Question: I have a div element inside and above all other content in the body of a HTML page. It has the ID 'background'.
'''
<body>
<div id="background"></div>
<!-- The rest of the page is below #background -->
</body>
'''
The reason the background has its own div and is not simply part of the body is because I have applied a few animations to the background upon load and I don't want these to be reflected on the other elements inside the body.
The CSS for the background div looks like this:
'''
#background {
position: absolute;
width: 100%;
height: 100%;
-webkit-background-size: cover;
-moz-background-size: cover;
-o-background-size: cover;
background-size: cover;
background: url(backgrounds/moon.png) no-repeat center center fixed;
filter: blur(7px) brightness(0.75);
-webkit-filter: blur(7px) brightness(0.75);
-moz-filter: blur(7px) brightness(0.75);
-ms-filter: blur(7px) brightness(0.75);
-o-filter: blur(7px) brightness(0.75);
}
'''
To save confusion I have removed the animation CSS as that is not the cause of the problem.
The result of the above HTML and CSS looks like this:

Around the edge of the image you will see that where they are blurred the white background starts coming through giving it an inner-glow effect. I am trying to remove this to essentially leave the image blurred but maintain sharp edges.
I would highly appreciate anyone helping me around this as it's been holding me back for quite some time. I am also aware there are a few other questions similar to this one, however I hope to have made the problem clearer and I am also using a different method of applying the background (absolute div).
JSFiddle: <URL>
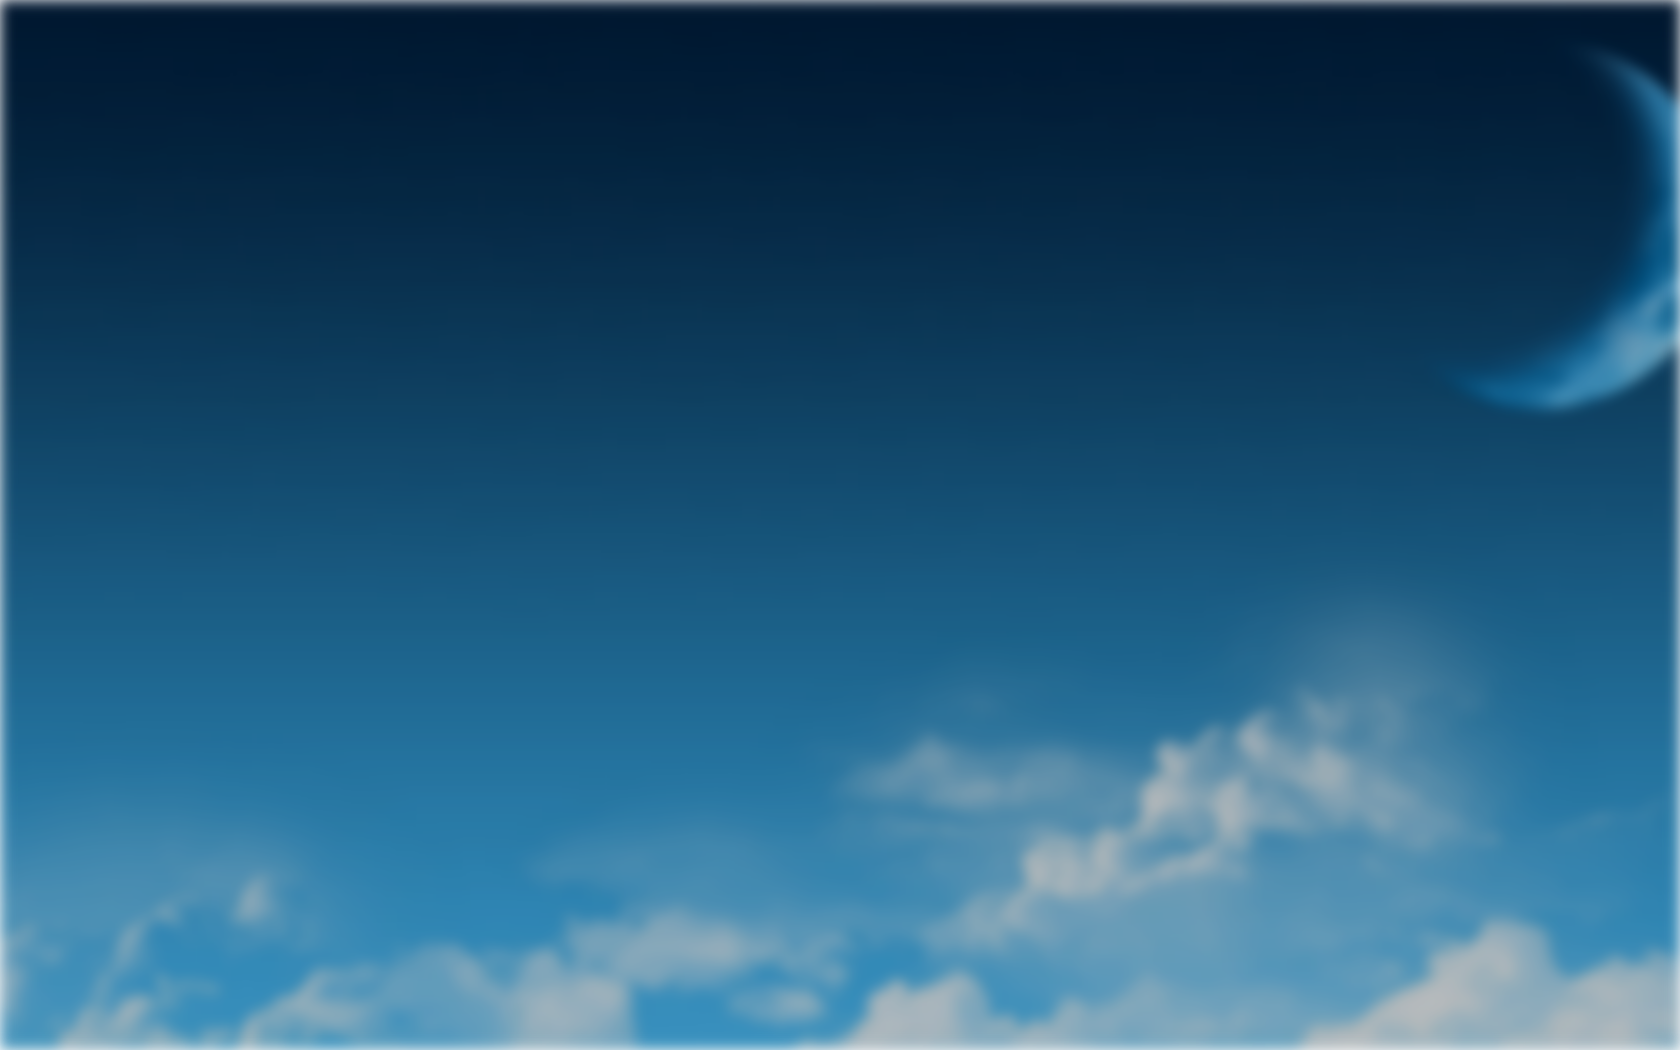
Answer: You could cut the edges off, as is done <URL>.
Basically make the image go outside of the view on all sides (perhaps define the left/right/top/bottom or width and height?) and you won't see the glowing edge.
You shouldn't need the overflow:hidden because you are using absolute positioning.
---
## Edit
So, it isn't exactly the most elegant solution, but what you can do to get rid of the blurred edges is to define two background divs, one blurred, and one not. The non-blurry image underneath the blurry one will get rid of the weird edge, and it won't increase the number of HTTP requests, because it's the same image.
### HTML
'''
<div id="behind"></div>
<div id="background"></div>
'''
### CSS
'''
#behind, #background {
position: absolute;
width: 100%;
height: 100%;
-webkit-background-size: cover;
-moz-background-size: cover;
-o-background-size: cover;
background-size: cover;
background: url(http://placehold.it/1920x1080) no-repeat center center fixed;
}
#background {
filter: blur(7px) brightness(0.75);
-webkit-filter: blur(7px) brightness(0.75);
-moz-filter: blur(7px) brightness(0.75);
-ms-filter: blur(7px) brightness(0.75);
-o-filter: blur(7px) brightness(0.75);
}
'''
<URL>